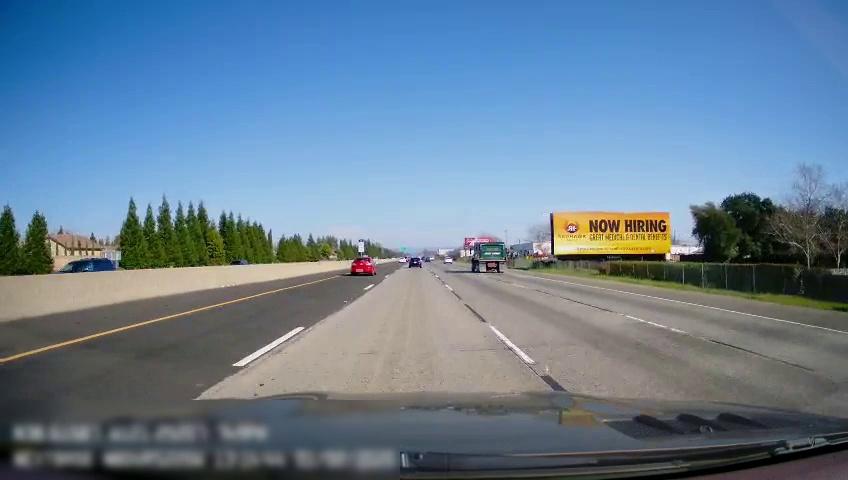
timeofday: Day
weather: Sunny
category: Vehicles | SUV
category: Vehicles | Car
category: Drivable Space
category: Vehicles | Truck
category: Vehicles | Car
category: Vehicles | Car
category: Lanes | Alternate Lane
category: Lanes | Alternate Lane
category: Lanes | Current Lane
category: Lanes | Current Lane
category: Lanes | Alternate Lane
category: Traffic | Signs